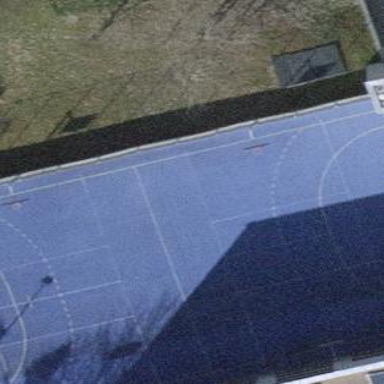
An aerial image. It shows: Tartan pitch used for soccer and basketball activities.